Interaction volume radius: 5 \u00c5
Interaction volume height: 20 \u00c5
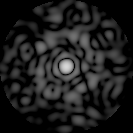
Disorder parameter: 0.7999